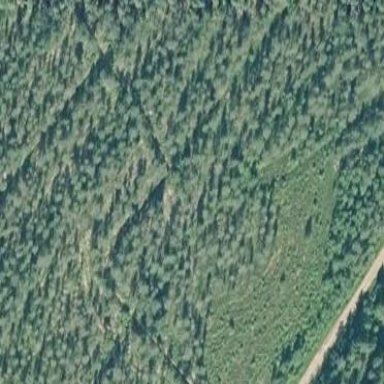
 likely man-made clearing in the landscape."